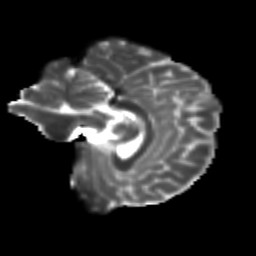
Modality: T2w
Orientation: sagittal
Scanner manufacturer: siemens
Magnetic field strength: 3 T
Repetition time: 9.2 s
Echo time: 0.084 s